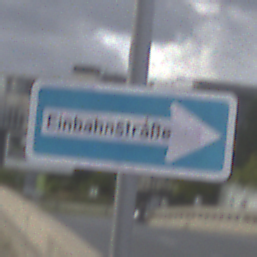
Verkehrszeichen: EinbahnstrasseRechtsweisend
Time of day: MorningAfternoon
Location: Outdoor (Suburban)
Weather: PartlyCloudy
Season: NotSpecified
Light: Natural